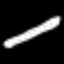
Label: pencil